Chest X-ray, AP view. Patient: 64 years old, sex F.
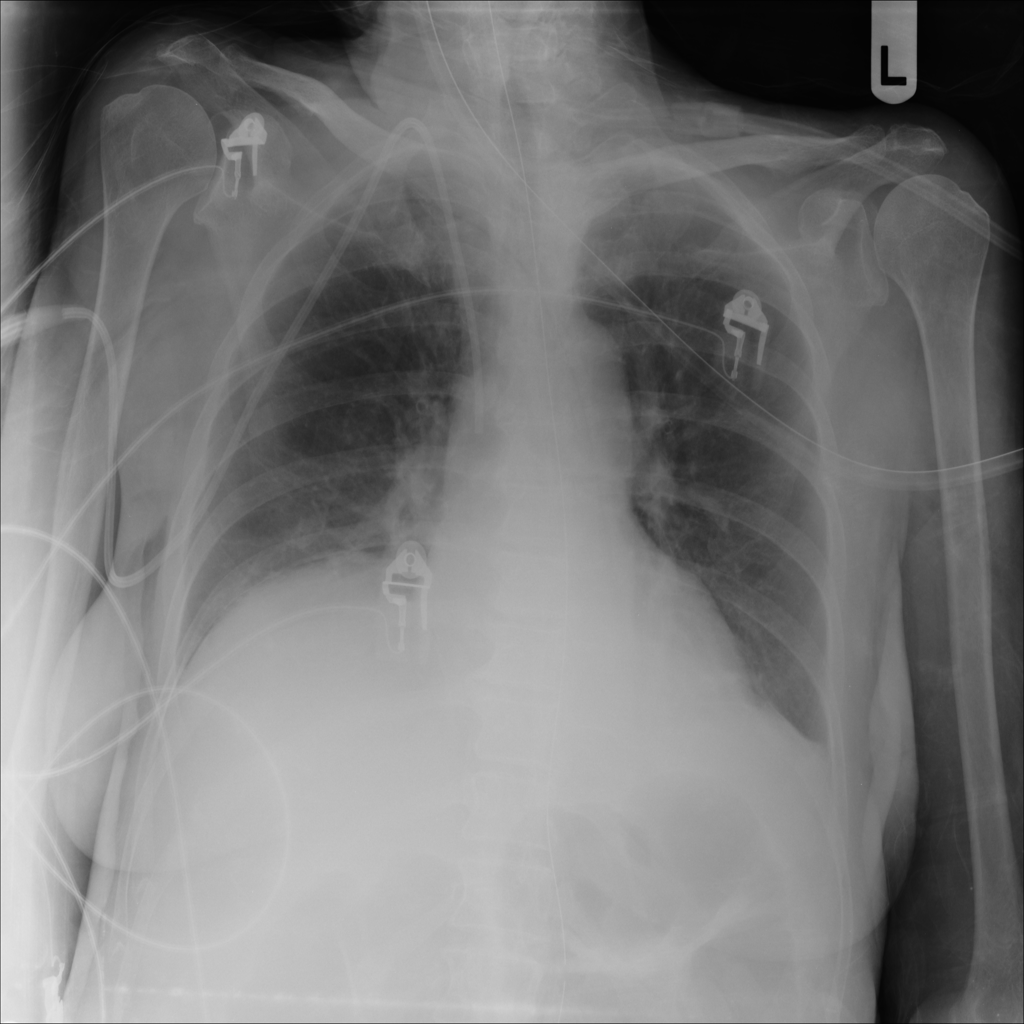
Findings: Atelectasis